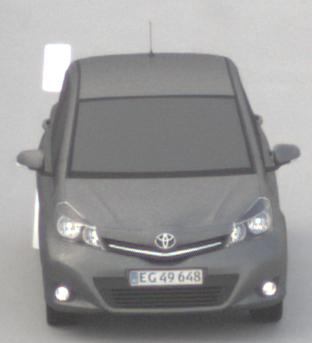
Make: Toyota
Model: Yaris 1.0
Detailed model: Yaris (XP9)
Model produced from: 2009/01
Model produced until: 2010/10
Doors: 3
Color: gray
Road condition: dry road
Daytime: midday
Contrast: low contrast